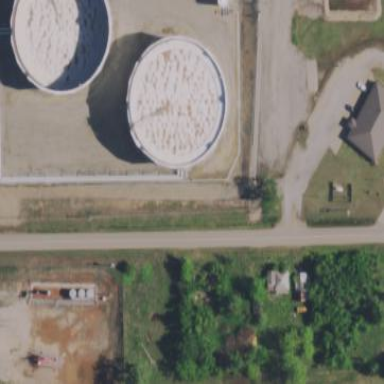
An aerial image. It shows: Storage tank which is man-made and housed in building.